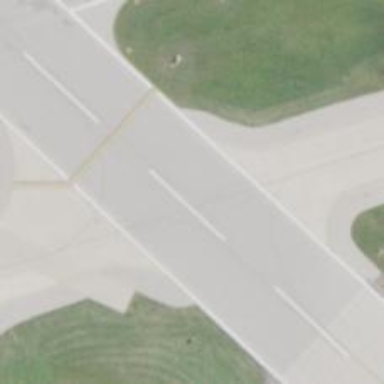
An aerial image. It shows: Image of taxiway at airport.